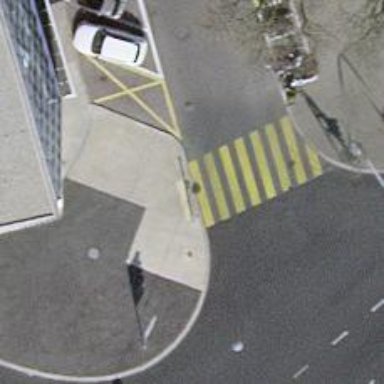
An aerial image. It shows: Kerb barrier.